Question: I want to create expandable items, inside a recyclerview, and I thought, using MotionLayout to create the animation would be super easy. I created the motion scene and tested that a single item works on its own when inside a recycler view the view won't animate.
I tried showing all debug info, and it said that the transitions are happening, but the recyclerview did not show any animations. I tried notifying the item animator that animation has started on my viewholder, but that did not work.
'''
override fun onTransitionStarted(p0: MotionLayout?, p1: Int, p2: Int) {
recyclerView.itemAnimator?.onAnimationStarted(this@ViewHolder)
}
override fun onTransitionCompleted(p0: MotionLayout?, p1: Int) {
recyclerView.itemAnimator?.onAnimationFinished(this@ViewHolder)
}
'''
I expected that motinolayout state transitions would work inside recyclerview, but they don't seem to be working.
Single list item:

Inside list:
<URL>
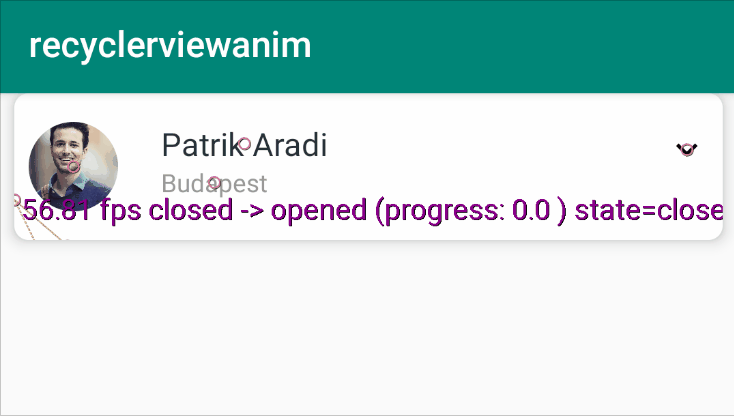
Answer: Try to update your ConstraintLayout to 'androidx.constraintlayout:constraintlayout:2.0.0-rc1' seems this bag was fixed, as well as RecyclerView 'androidx.recyclerview:recyclerview:1.2.0-alpha05'.